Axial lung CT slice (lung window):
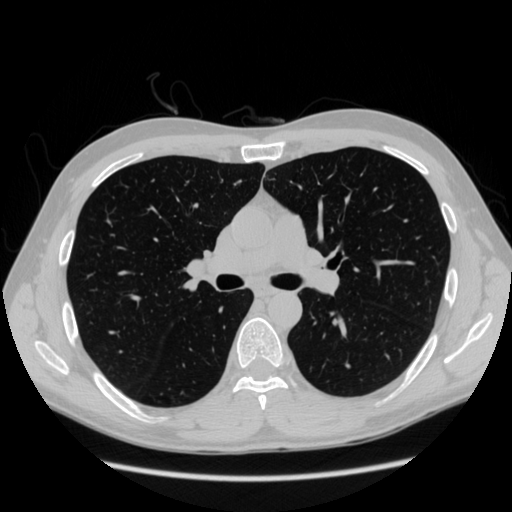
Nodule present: no